Question: I am trying to plot a graph in which the x-axis has non-numeric data represented by labels created from numeric data. Let me explain with my mock example. The file used in my example can be found in <URL> [pastie.org].
When executing my code:
'''
library('Hmisc')
# Please find the "data.log" file in http://pastie.org/<PHONE>
data = read.table("data.log", col.names=c('DAY','PERIOD','UID','NUMBER'), colClasses=c("UID"="character"))
attach(data)
a = summarize(NUMBER, llist(PERIOD, UID), smedian.hilow, na.rm=T)
detach(data)
xYplot(Cbind(NUMBER, Lower, Upper)~numericScale(UID)|factor(PERIOD), data = a)
'''
Returns me this graphic:

What I really wanted is to plot the x values as characters, as if UID was a string label, but not as its numeric value because they are not sequential and, therefore, they are not equally distributed on the x-axis.
I've already struggled with many things to accomplish that, I've seen examples regarding factors (<URL>, but I was not successful on looking for something similar to that. Not exclusively looking for someone to solve my problem, therefore, links for examples, docs, or techniques to help me find the solution are more than welcome. Thanks.
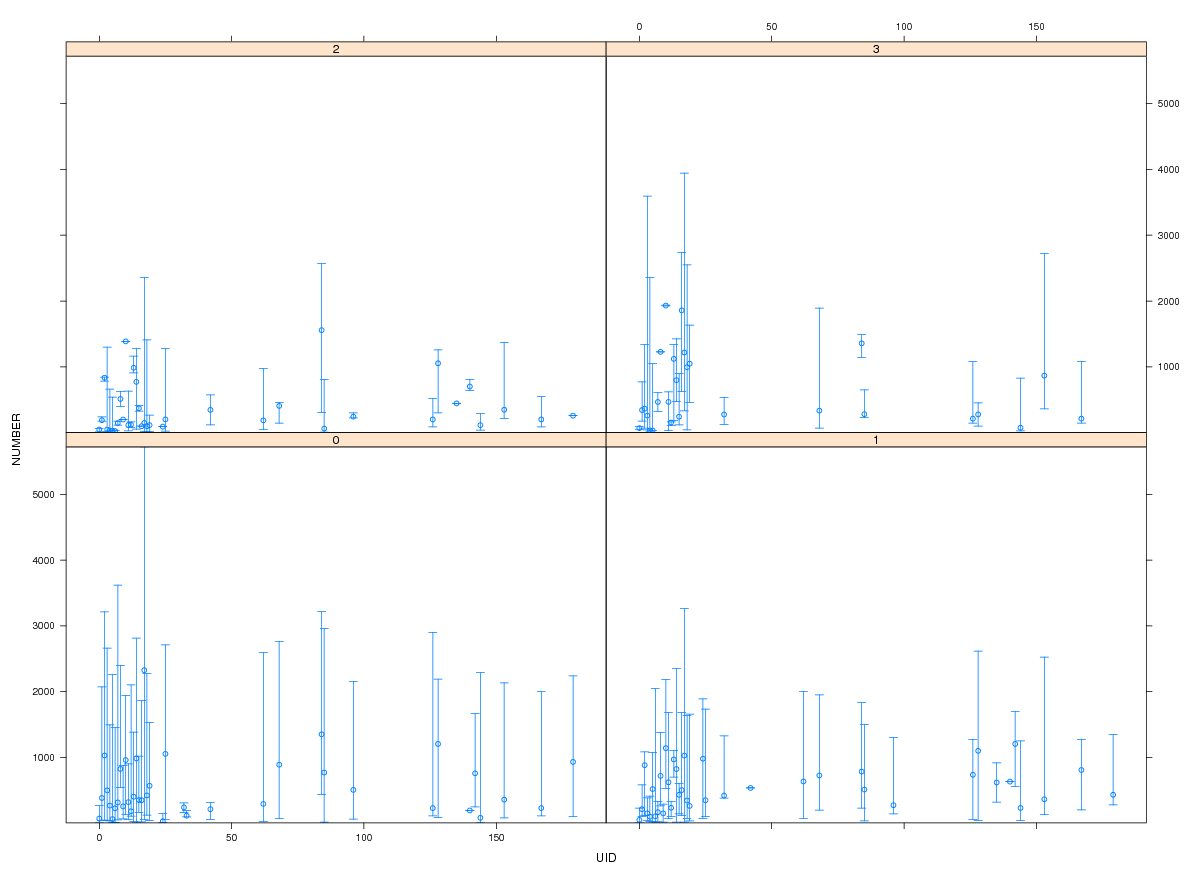
Answer: Here a solution using 'ggplot2' and 'geom_pointrange':
'''
library(ggplot2)
ggplot(data=a, aes(x = factor(UID),
y = NUMBER,
ymin = Lower,
ymax = Upper )) +
geom_pointrange() +
facet_grid(PERIOD~.)
'''